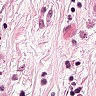
Metastatic tissue present: yes